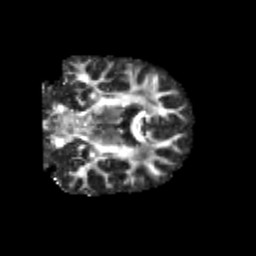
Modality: FA
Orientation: coronal
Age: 13
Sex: male
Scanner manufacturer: siemens
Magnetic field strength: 3 T
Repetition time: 3.8 s
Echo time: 0.07 s